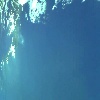
Label: water